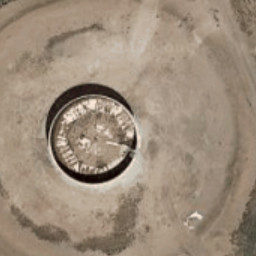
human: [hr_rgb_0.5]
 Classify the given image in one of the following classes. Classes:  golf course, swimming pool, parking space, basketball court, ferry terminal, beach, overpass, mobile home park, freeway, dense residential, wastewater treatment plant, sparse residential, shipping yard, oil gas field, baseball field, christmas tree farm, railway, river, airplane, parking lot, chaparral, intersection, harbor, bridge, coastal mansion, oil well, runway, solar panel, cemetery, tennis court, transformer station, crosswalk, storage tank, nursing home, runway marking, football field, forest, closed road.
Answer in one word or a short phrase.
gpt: storage tank